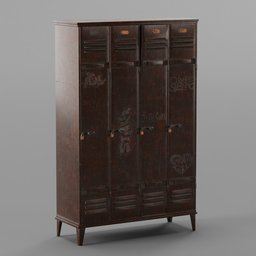
Label: furniture